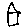
Label: house